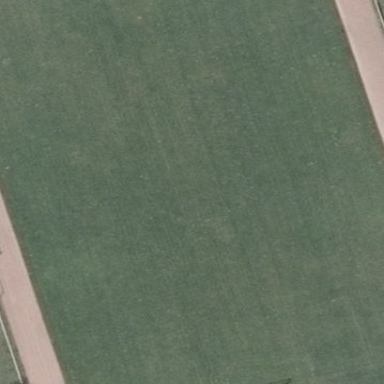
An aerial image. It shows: Pitch designated for athletics and soccer activities.